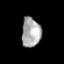
Tissue: prostate
Cell type: Myeloid cells
Senescence score: 0.3291
Nuclear area (px): 557
Mean DAPI intensity: 168.043